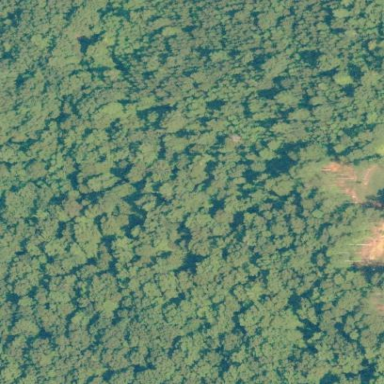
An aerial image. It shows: Forest area.